Question: While checking any website's ajax requests, I found some spam urls as shown below.
Why they sudden came?
Is it spam?
How do I remove this from ajax request?
for example :
<URL>
<URL>
See below image :

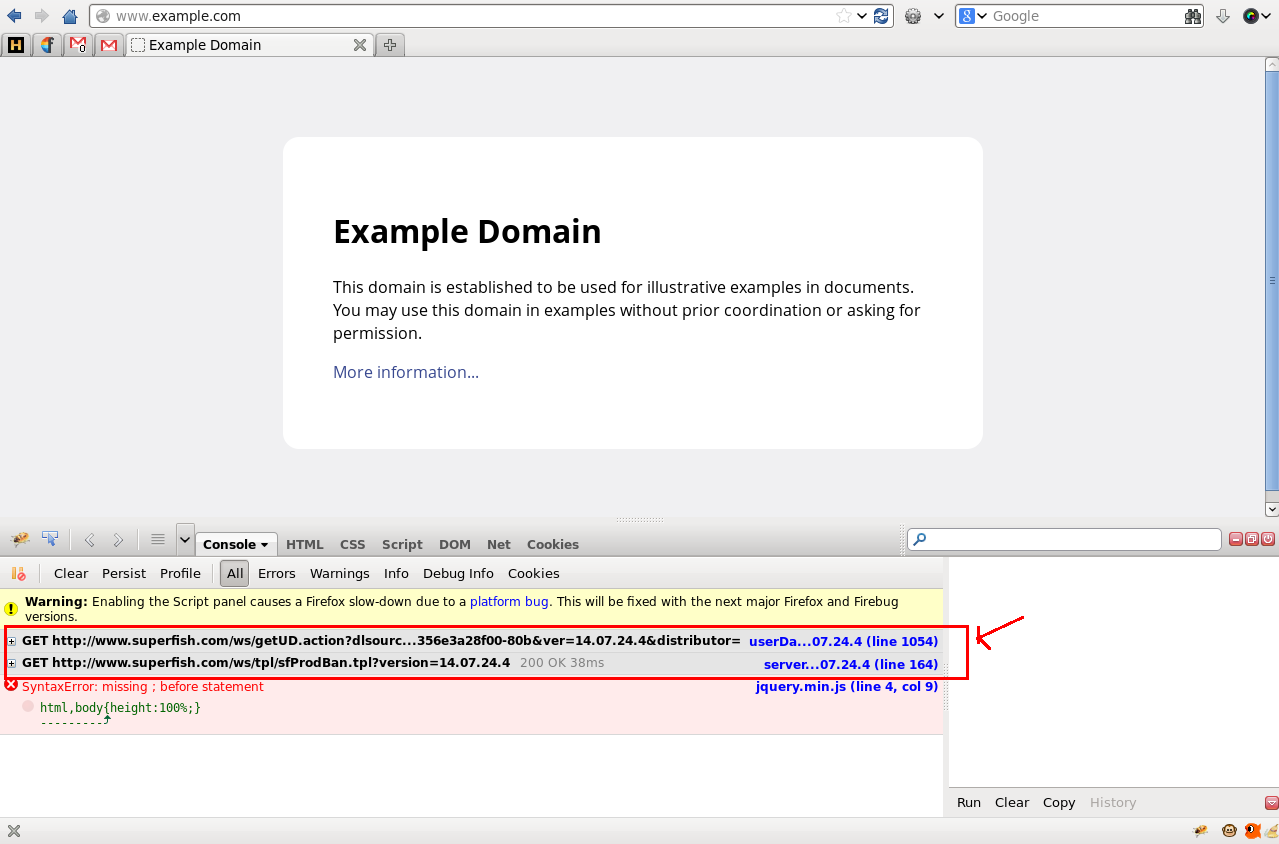
Answer: It is because of Awesome screenshot add-on.
It searches for some similar products through requests.
To disable these requests Go To Options.
There is a option for "Enable similar product search powered by Superfish " in settings
Uncheck it and everything works as expected.